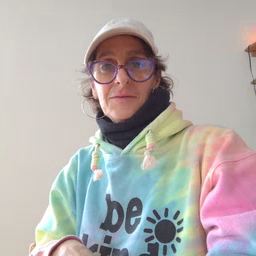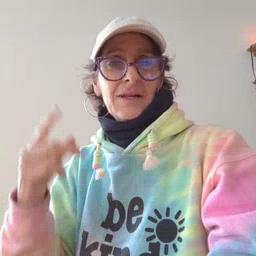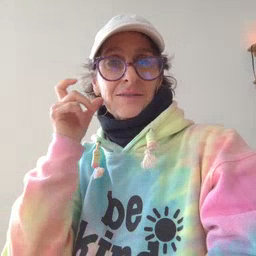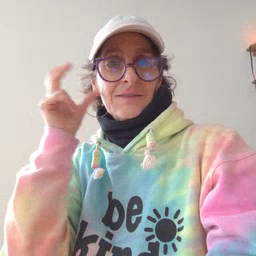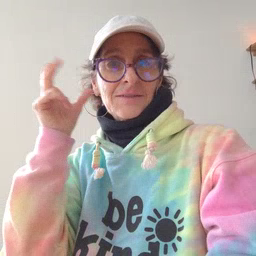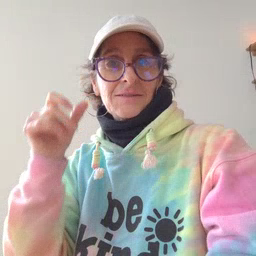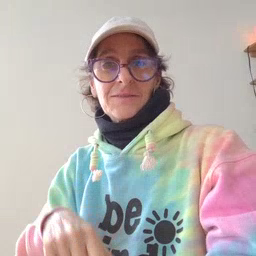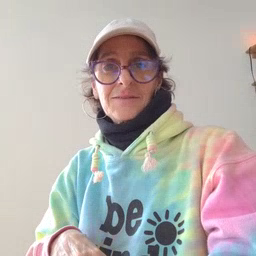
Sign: listen